Field crop: tomato
Growth stage: 2
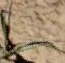
Species: cyperus